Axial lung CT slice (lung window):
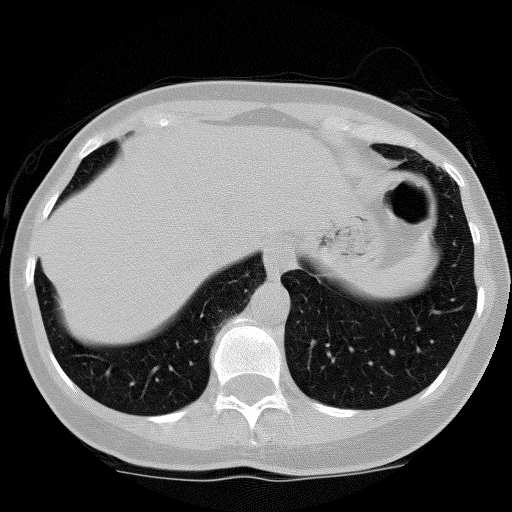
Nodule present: no